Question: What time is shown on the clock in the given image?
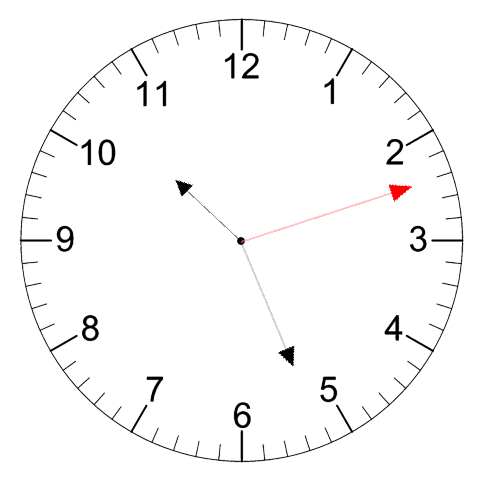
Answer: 10:26:12